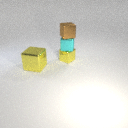
small cyan metal cube below small brown metal cube